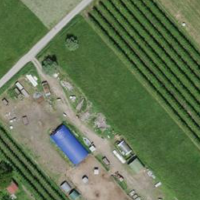
EUNIS habitat code: 24
Species observed at this site:
Phragmites australis